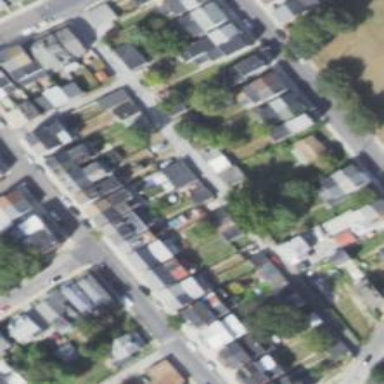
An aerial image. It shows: Charming neighbourhood.